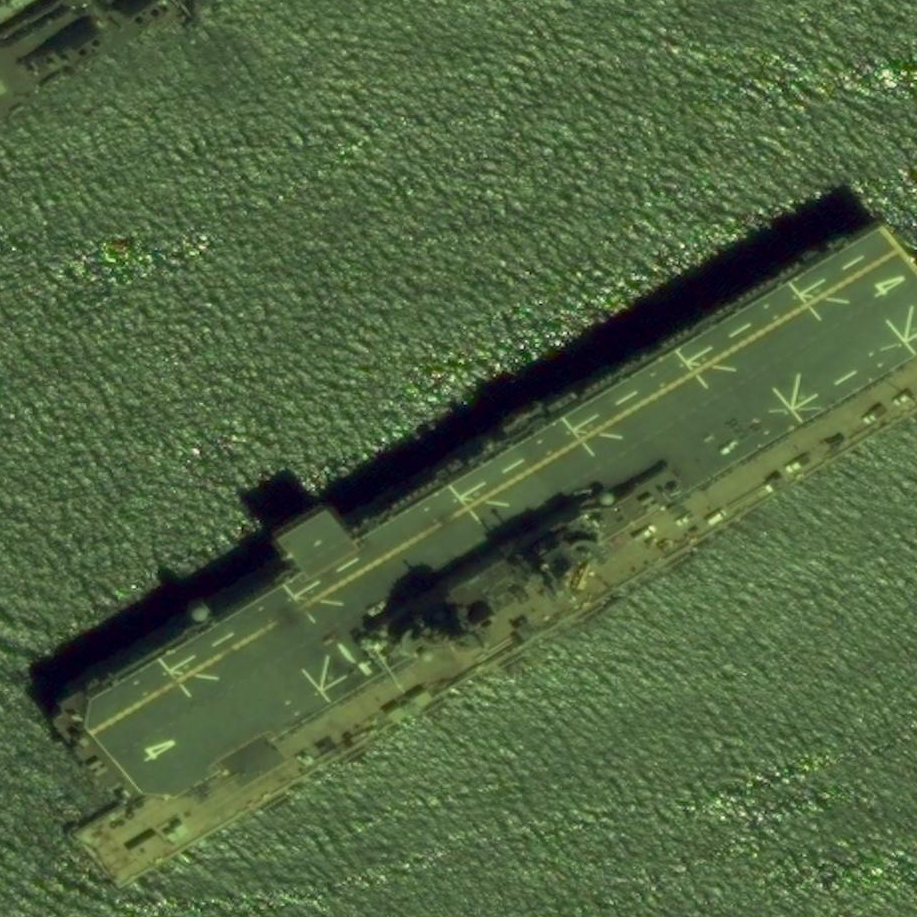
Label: assault